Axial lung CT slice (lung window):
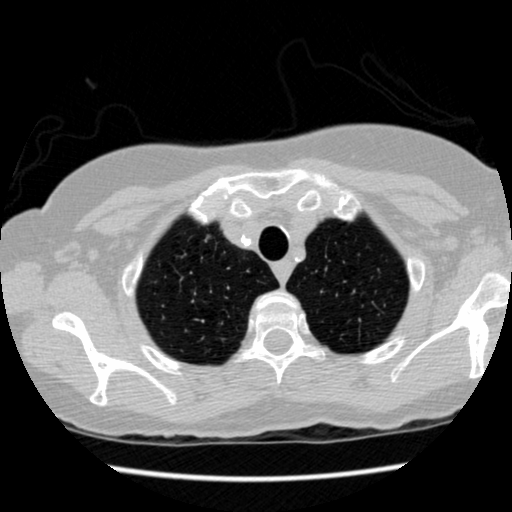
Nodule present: yes
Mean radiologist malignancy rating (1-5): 3.25